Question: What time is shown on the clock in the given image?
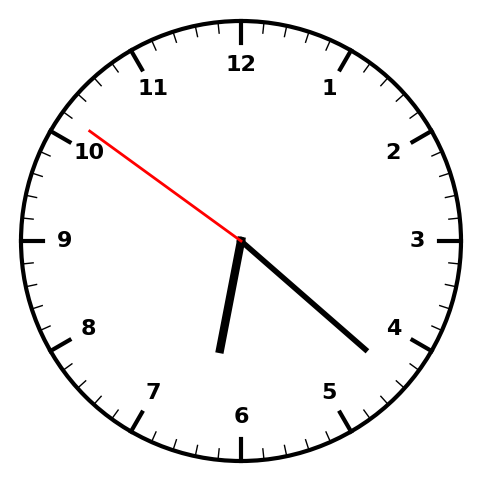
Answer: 06:21:51